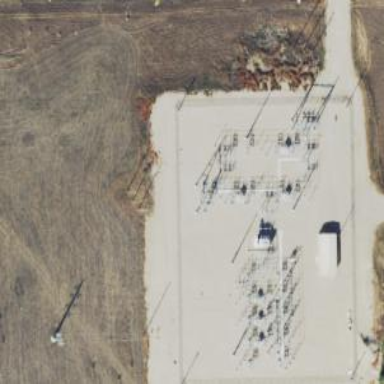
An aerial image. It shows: Switch used for power control.